Field crop: maize
Growth stage: 2
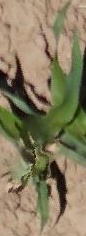
Species: maize